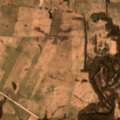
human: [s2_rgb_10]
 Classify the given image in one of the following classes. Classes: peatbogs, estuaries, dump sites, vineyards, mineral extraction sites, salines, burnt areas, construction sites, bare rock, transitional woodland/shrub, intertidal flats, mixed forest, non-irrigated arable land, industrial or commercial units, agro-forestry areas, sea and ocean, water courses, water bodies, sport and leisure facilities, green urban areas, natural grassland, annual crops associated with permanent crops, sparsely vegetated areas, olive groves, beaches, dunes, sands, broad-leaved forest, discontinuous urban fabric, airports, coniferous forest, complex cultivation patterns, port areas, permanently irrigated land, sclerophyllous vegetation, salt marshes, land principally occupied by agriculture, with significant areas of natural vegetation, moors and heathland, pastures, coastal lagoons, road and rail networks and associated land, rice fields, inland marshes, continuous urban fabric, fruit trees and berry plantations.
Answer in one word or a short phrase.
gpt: pastures, complex cultivation patterns, land principally occupied by agriculture, with significant areas of natural vegetation, broad-leaved forest